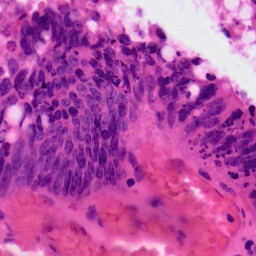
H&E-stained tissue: Colon